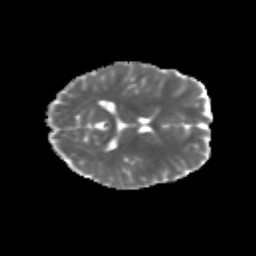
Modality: MD
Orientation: axial
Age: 20
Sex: female
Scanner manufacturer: siemens
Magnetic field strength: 3 T
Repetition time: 3.5 s
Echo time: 0.113 s